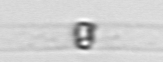
Label: Dactyliosolen_blavyanus